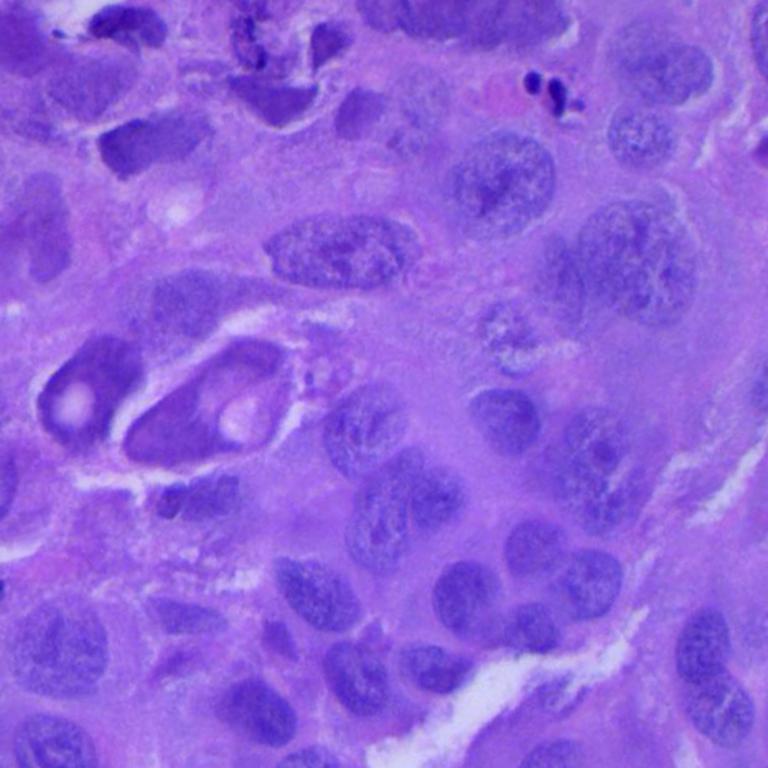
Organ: lung
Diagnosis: squamous carcinomas